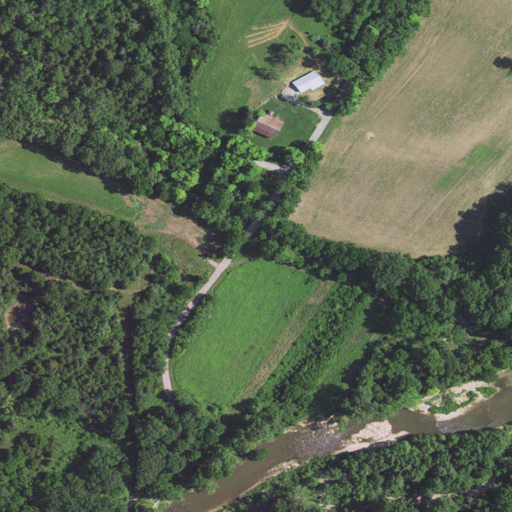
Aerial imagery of valley in Indiana named Baum Hollow containing deciduous forest, open development, mixed forest, cultivated crops, open water, pasture, and grassland